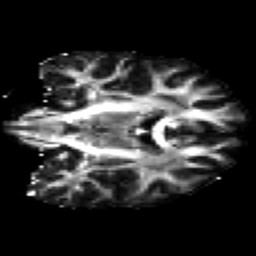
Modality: FA
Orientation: coronal
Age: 33
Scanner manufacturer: siemens
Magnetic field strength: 3 T
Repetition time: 2.2 s
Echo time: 0.084 s